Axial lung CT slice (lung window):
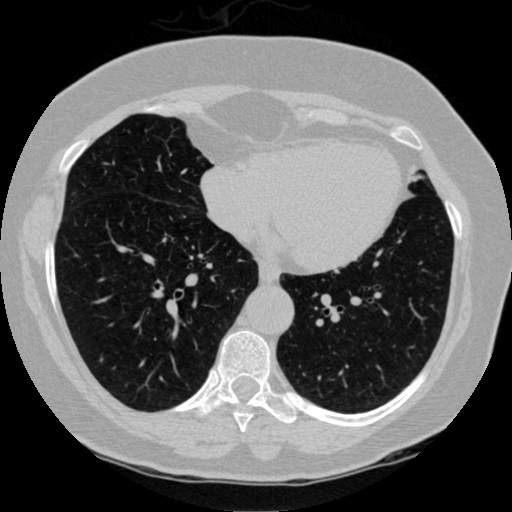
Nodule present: no